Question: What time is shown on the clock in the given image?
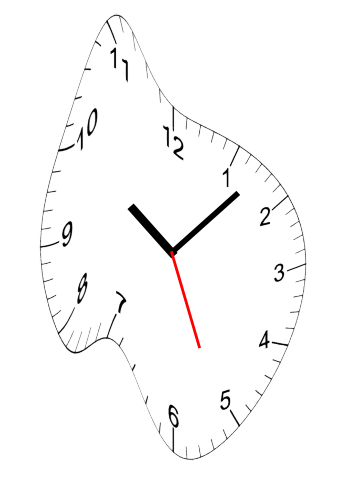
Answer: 10:07:26